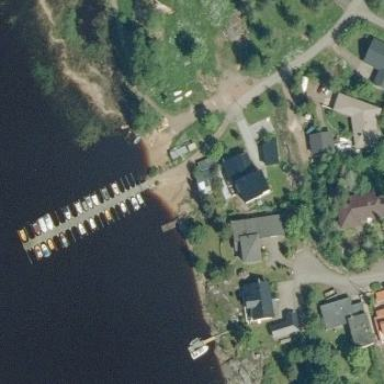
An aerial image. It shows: Marina on leisure land.